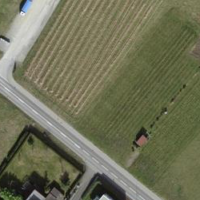
EUNIS habitat code: 52
Species observed at this site:
Ilex aquifolium